Question: I have a knockout grid that looks like this (nothing special):

When I click Edit, it must determine in which '<tr>' it was called. For Example I click edit on the first user, it must log in console "1", and so on.
'''
<table class="table table-striped table-bordered table-condensed" data-bind='visible: users().length > 0'>
<thead>
<tr>
<th>UserId</th>
<th>Username</th>
<th>FirstName</th>
<th>LastName</th>
<th>Email</th>
<th>Date</th>
<th />
</tr>
</thead>
<tbody data-bind='foreach: users'>
<tr>
<td>
<label data-bind="text: UserId" />
</td>
<td>
<input data-bind='value: Username' />
<label data-bind="text: Username" />
</td>
<td>
<input data-bind='value: FirstName' />
<label data-bind="text: FirstName" />
</td>
<td>
<input data-bind='value: LastName' />
<label data-bind="text: LastName" />
</td>
<td>
<input data-bind='value: Email' />
<label data-bind="text: Email" />
</td>
<td>
<input data-bind='value: Date' />
<label data-bind="text: Date" />
</td>
<td class="tools">
<a class="Apply" href="#" data-bind="click: $root.applyUser">Apply</a>
<a class="Edit" href="#" data-bind="click: $root.editUser">Edit</a>
<a class="Update" href="#" data-bind='click: $root.updateUser'>Update</a>
<a class="Delete" href='#' data-bind='click: $root.removeUser'>Delete</a>
</td>
</tr>
</tbody>
</table>
'''
'''
$('a.Edit').click(function () {
var rowIndex = $(this).parent()
.parent()
.children()
.index($(this).parent());
console.log('Row: ' + rowIndex);
});
'''
What am I missing?
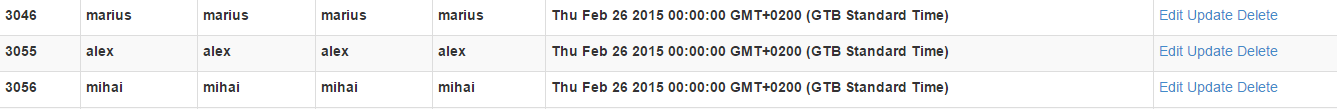
Answer: You can rather use '.closest()' for traversing to closest tr parent.
pass that object to method '.index()' on tr collection:
'''
$('tr').index($(this).closest('tr'));
'''
'''
$(this).closest("tr").index()
'''